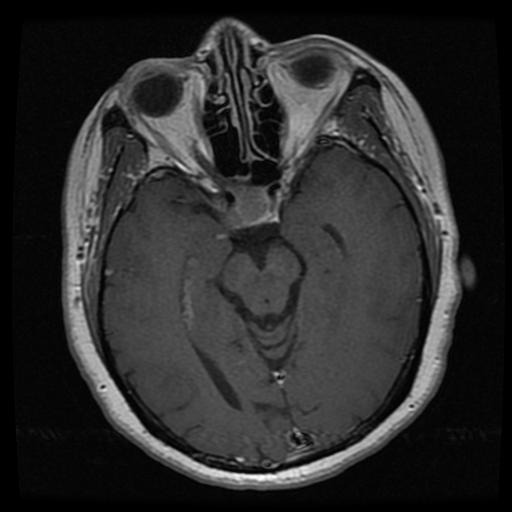
Label: pituitary